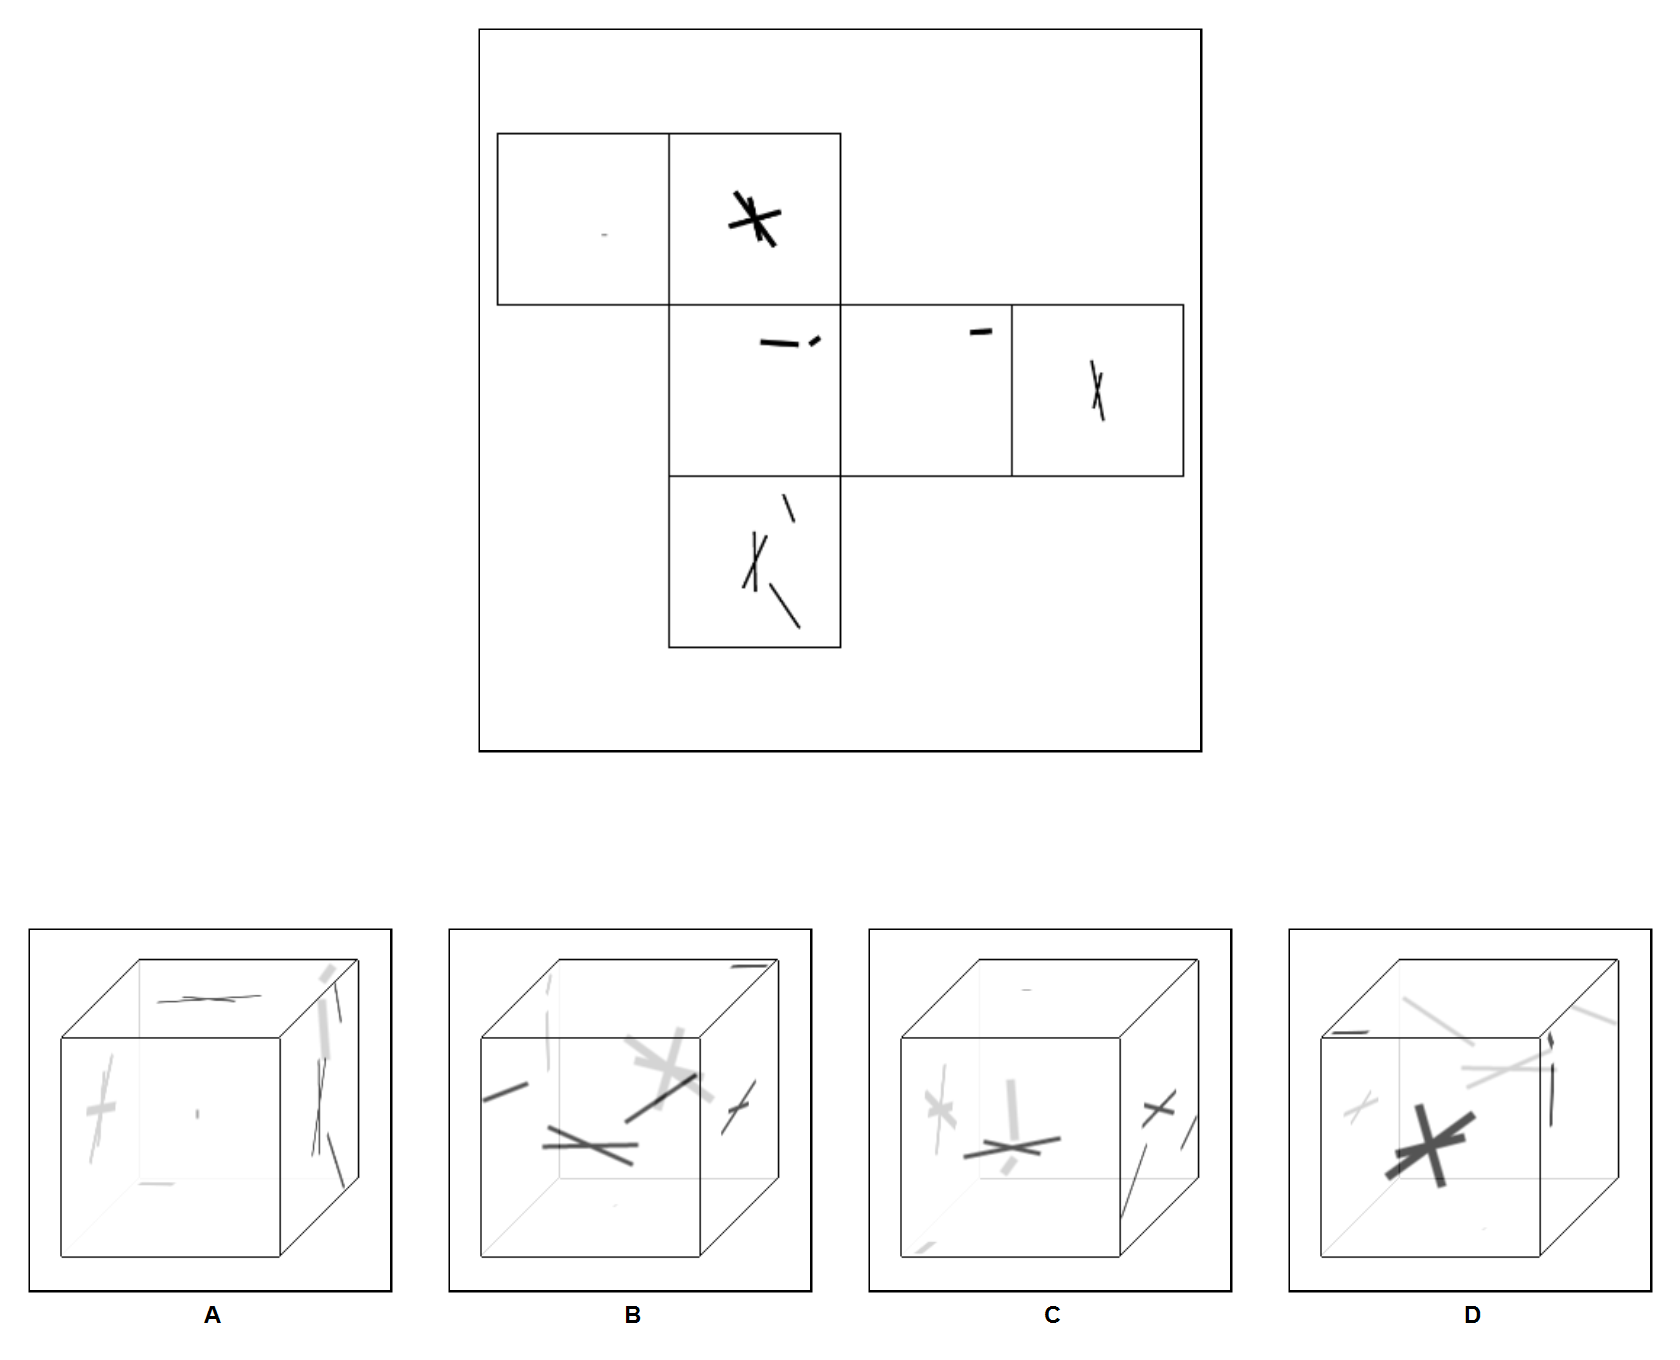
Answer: A